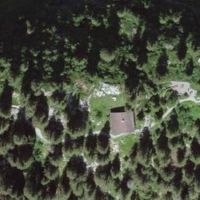
EUNIS habitat code: 32
Species observed at this site:
Sorbus aucuparia
Erithacus rubecula
Vaccinium vitis-idaea
Fragaria vesca
Saxifraga moschata